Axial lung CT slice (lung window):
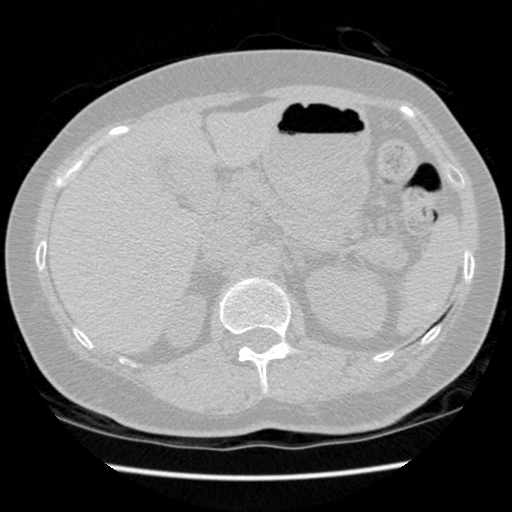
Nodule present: no